Interaction volume radius: 5 \u00c5
Interaction volume height: 35 \u00c5
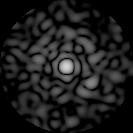
Disorder parameter: 0.8249